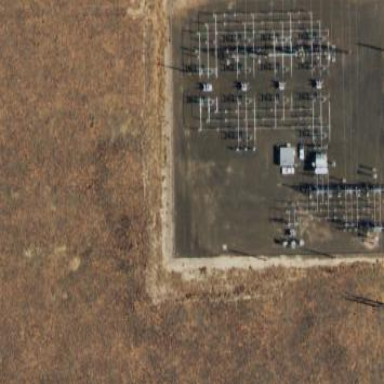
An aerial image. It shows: Fenced power station.